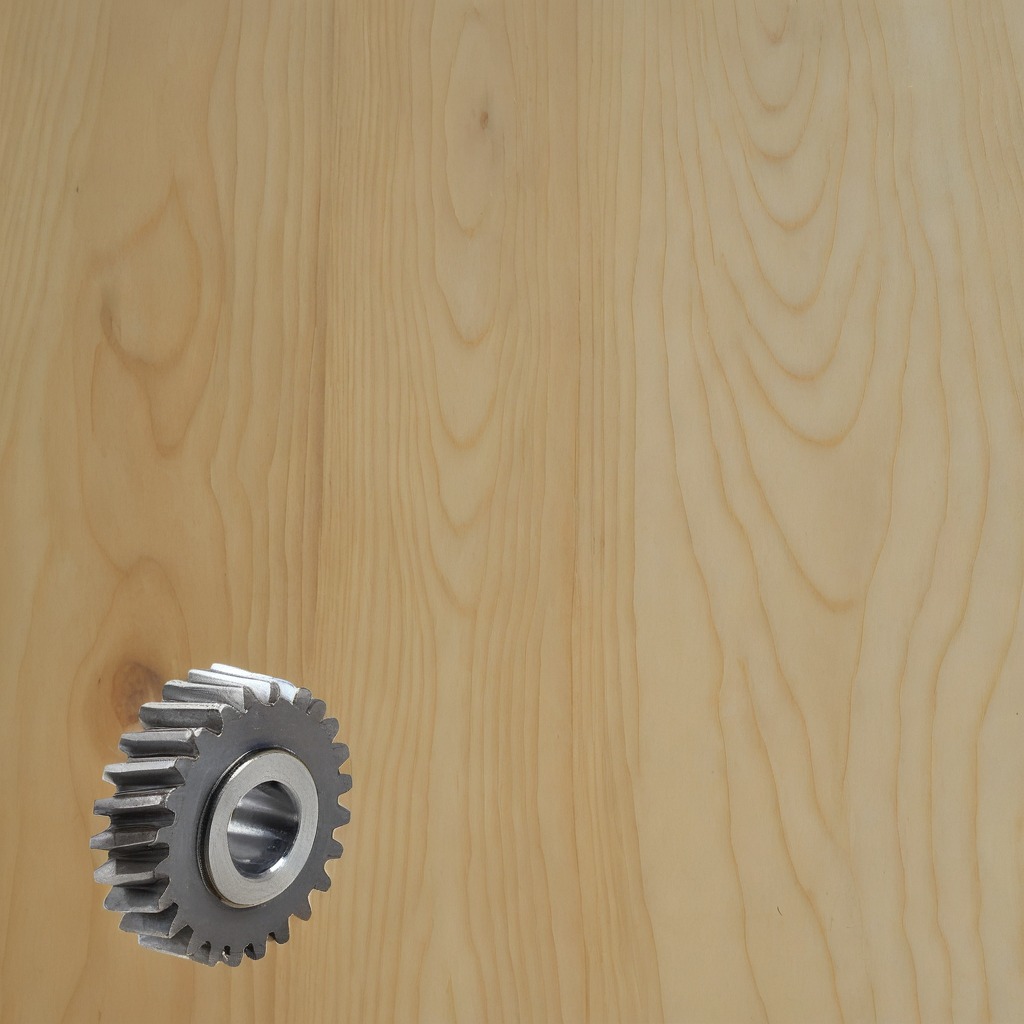
A steel gear with teeth lies on the plywood surface in a paint workshop lit by afternoon window light.